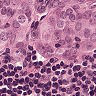
Metastatic tissue present: yes